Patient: sex M, age 64
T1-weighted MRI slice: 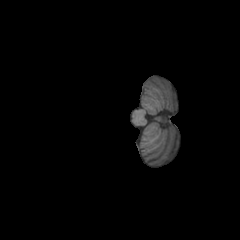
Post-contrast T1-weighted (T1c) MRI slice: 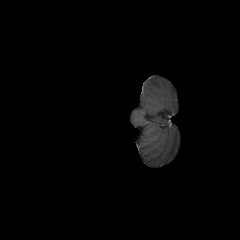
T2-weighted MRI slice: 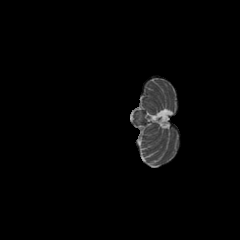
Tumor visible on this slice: no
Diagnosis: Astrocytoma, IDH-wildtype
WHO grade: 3